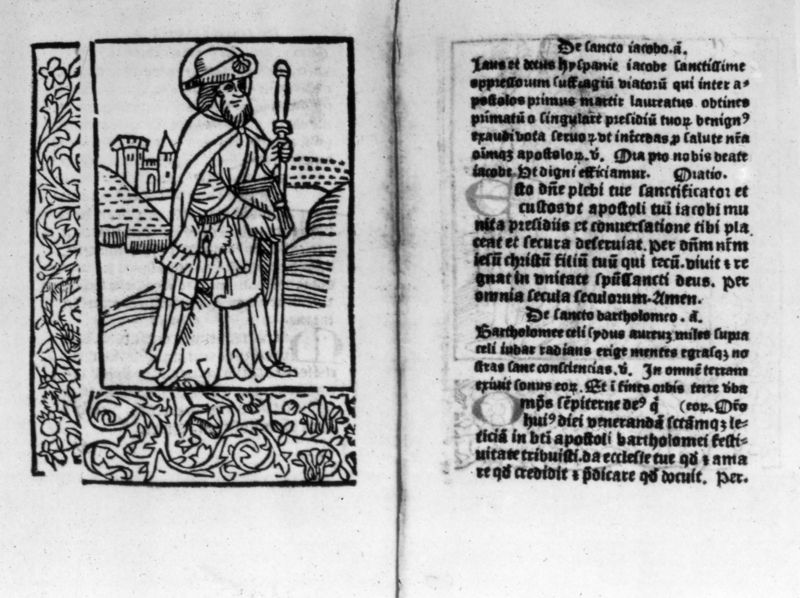
Titel: Stundenbuch / Horae: ad usum Romanum
Künstler: Antoine Vérard
Schlagwörter: mann, stadt, hut, schloss, muster, falten, rahmen, hügel, wiesen, gewand, holzschnitt, schrift, stab, berge, buch, burg, türme, druck, seite, text, ranke, heiligenschein, seiten, brief, muschel, castle, latein, konig, pilger, buchmalerei, burh, jakobsmuschek